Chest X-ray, PA view. Patient: 47 years old, sex F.
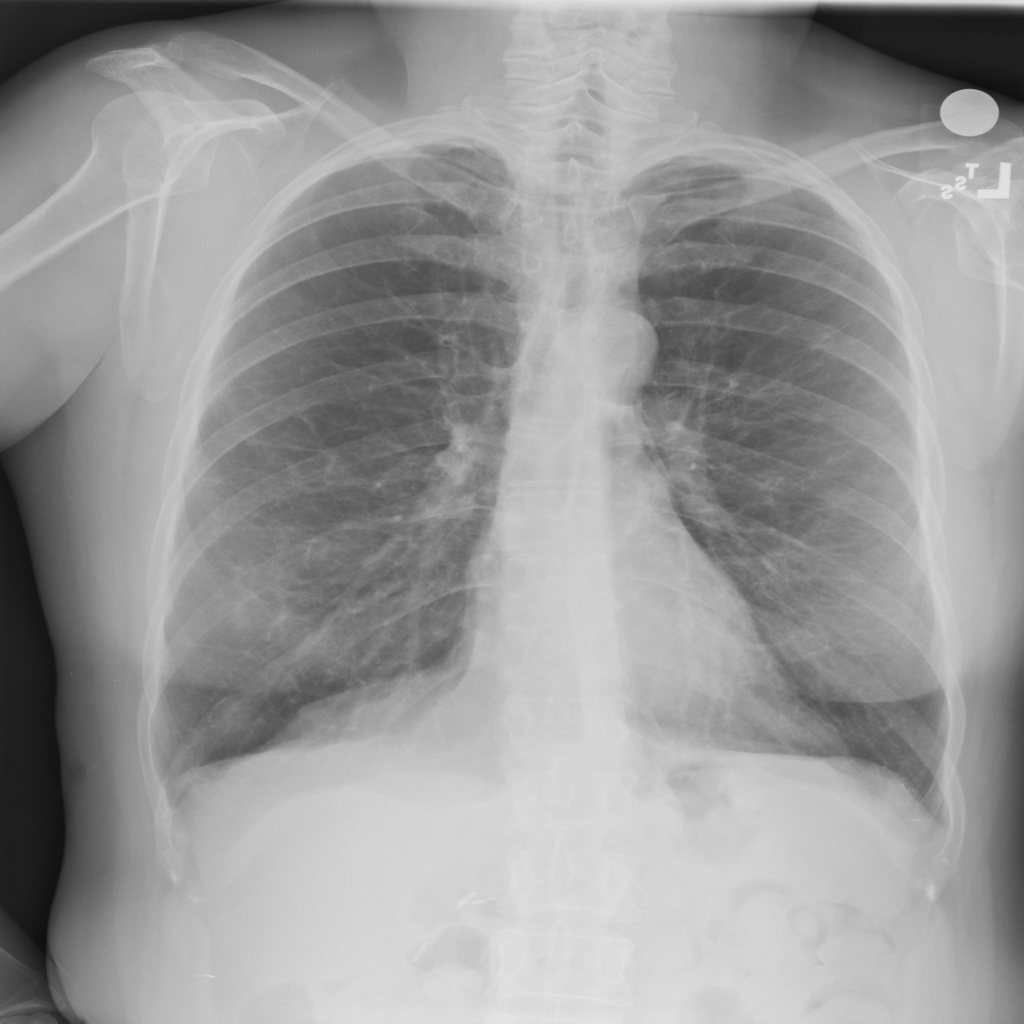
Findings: No Finding